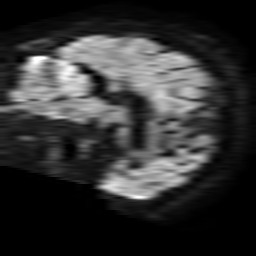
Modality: TRACE
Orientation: sagittal
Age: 75
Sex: female
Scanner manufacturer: philips
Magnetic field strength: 1.5 T
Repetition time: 3.486 s
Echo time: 0.07078 s